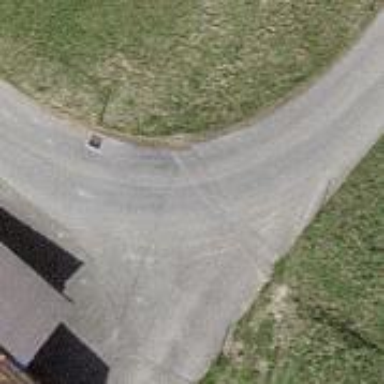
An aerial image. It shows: Paved residential road.